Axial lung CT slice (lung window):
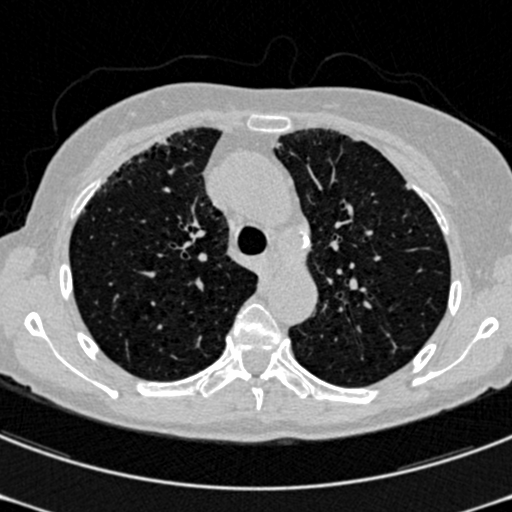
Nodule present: no